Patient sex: M
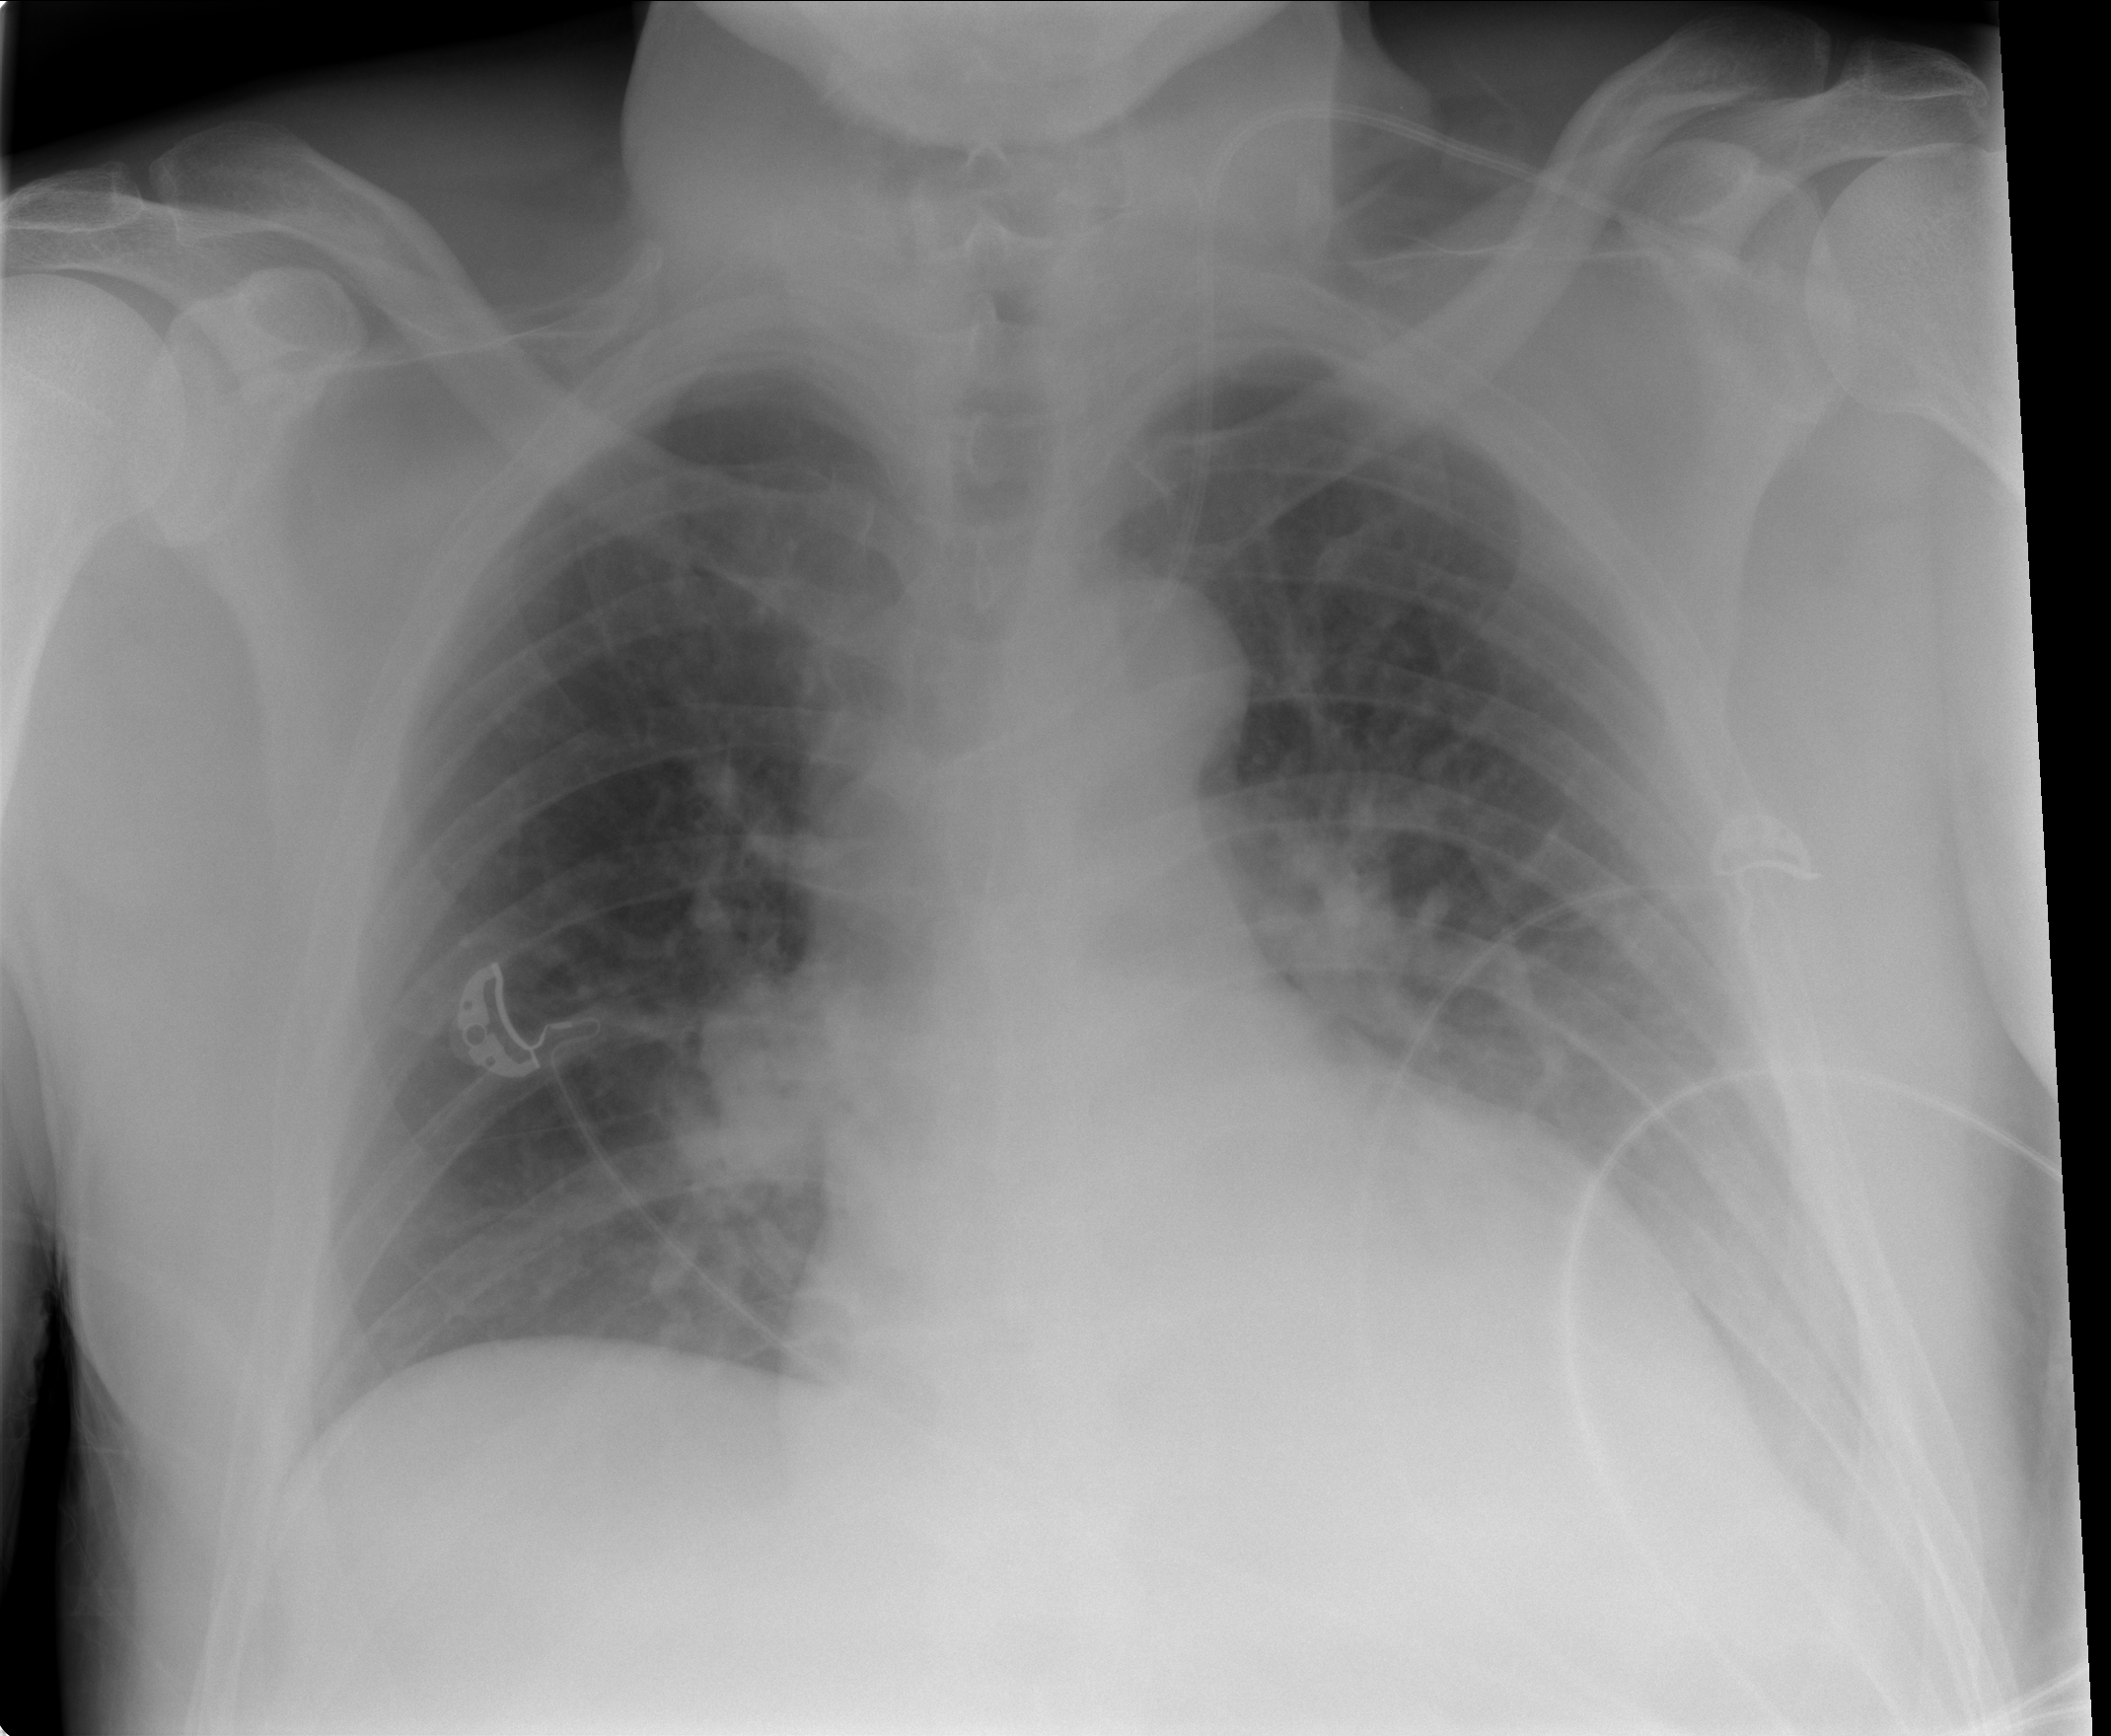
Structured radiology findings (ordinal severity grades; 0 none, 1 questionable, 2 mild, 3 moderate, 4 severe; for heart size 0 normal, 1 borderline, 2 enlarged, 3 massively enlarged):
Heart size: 1
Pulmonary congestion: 2
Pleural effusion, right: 0
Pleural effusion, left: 2
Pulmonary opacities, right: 1
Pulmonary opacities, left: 1
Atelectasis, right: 0
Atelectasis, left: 0